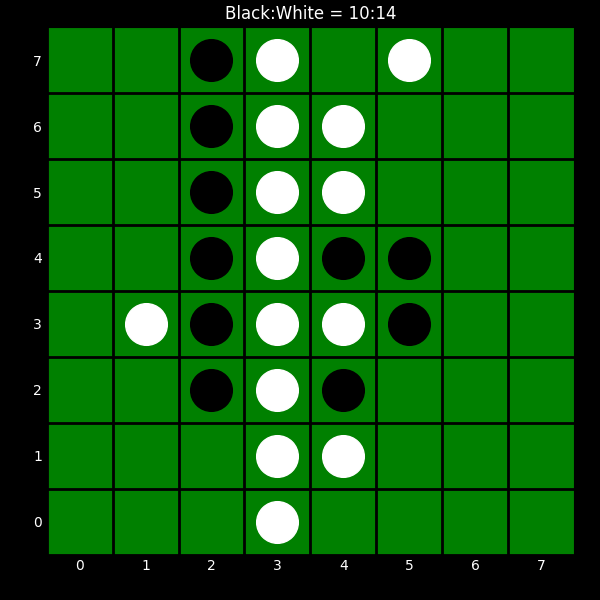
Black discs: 10
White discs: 14